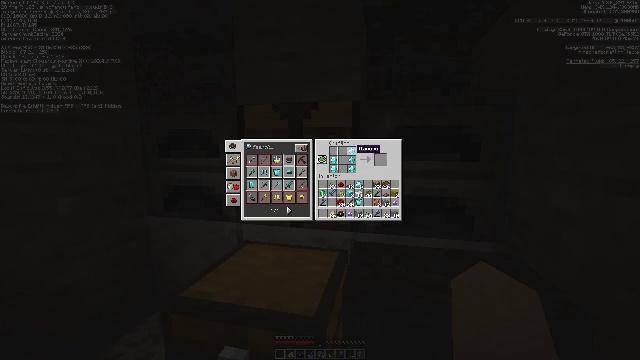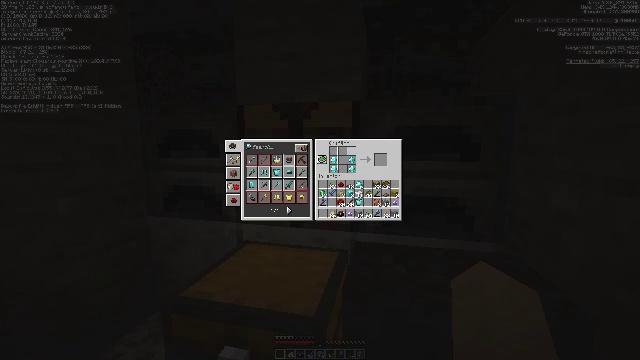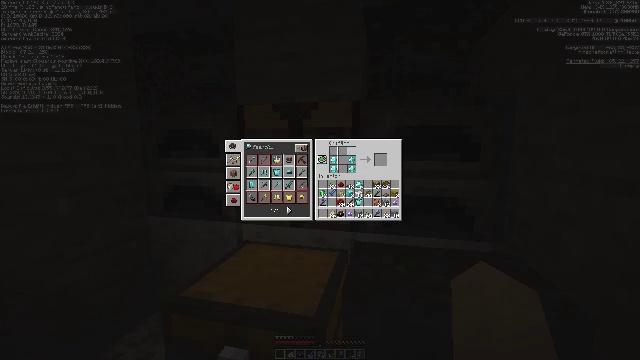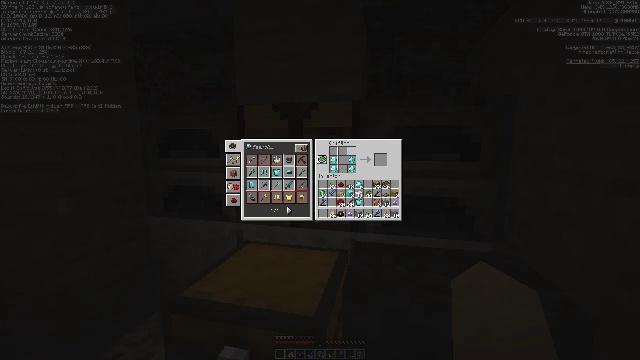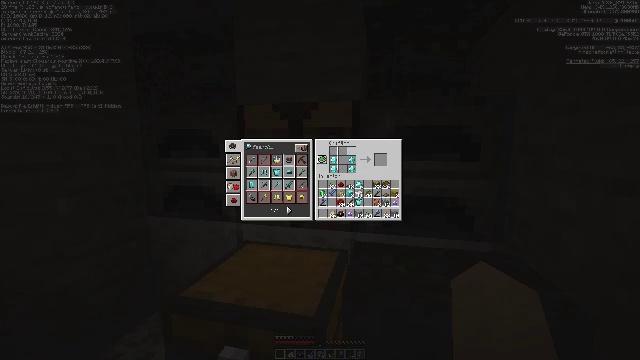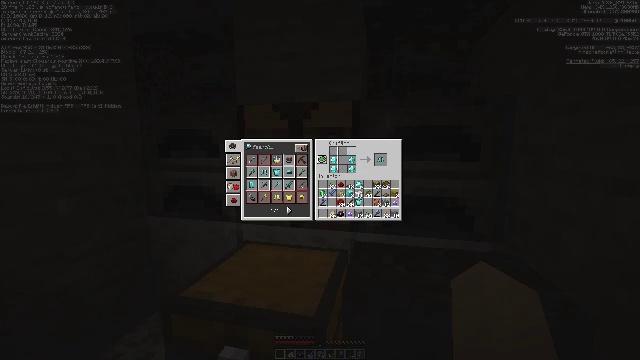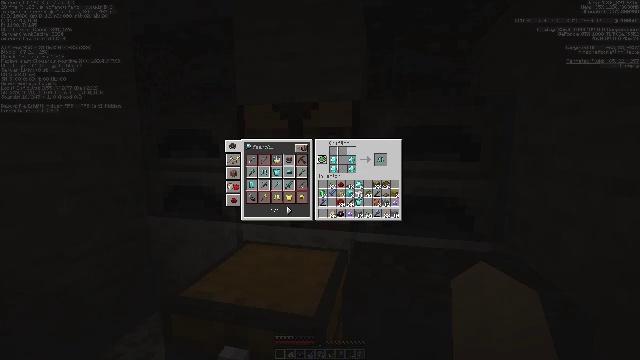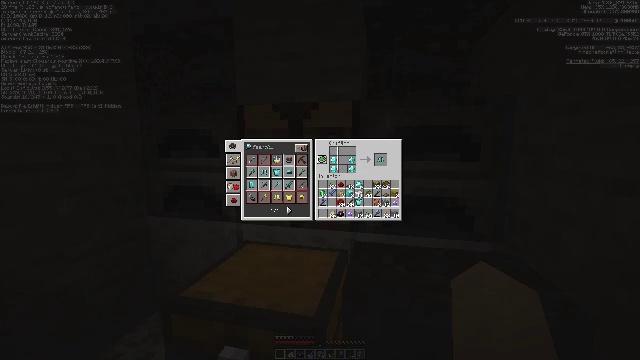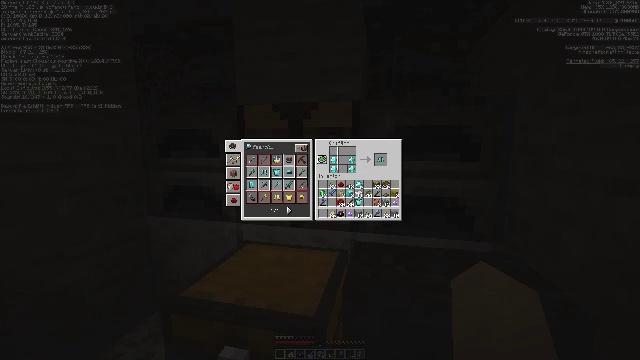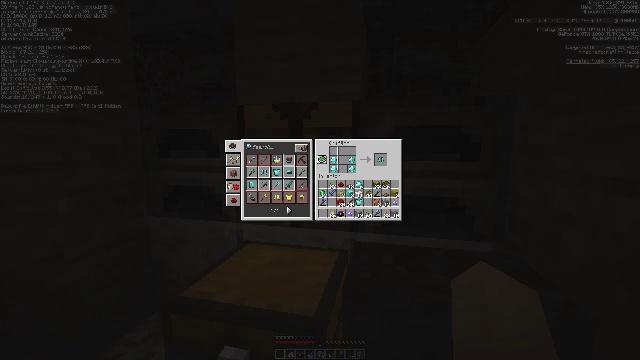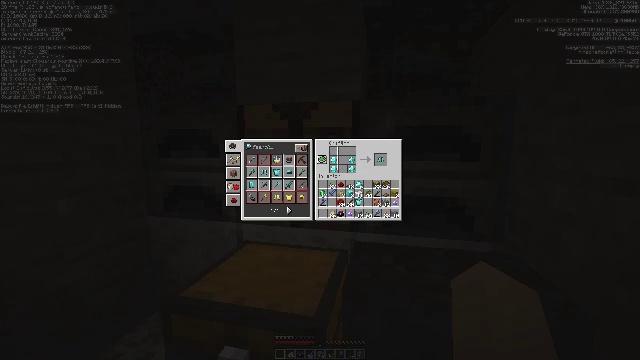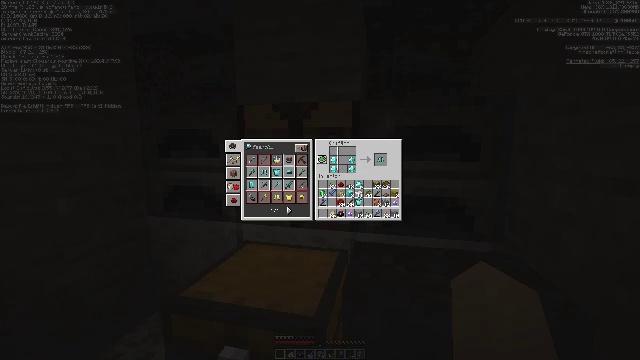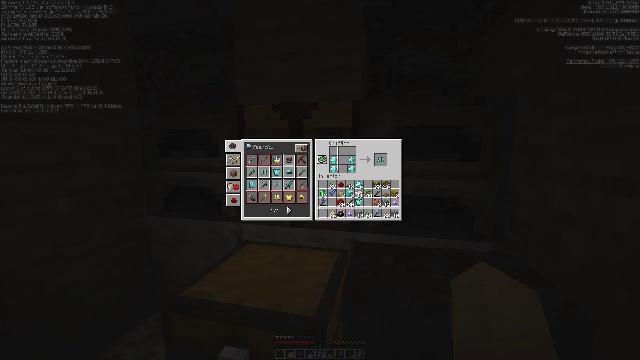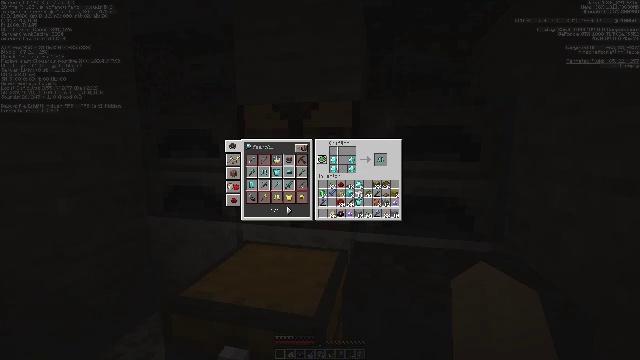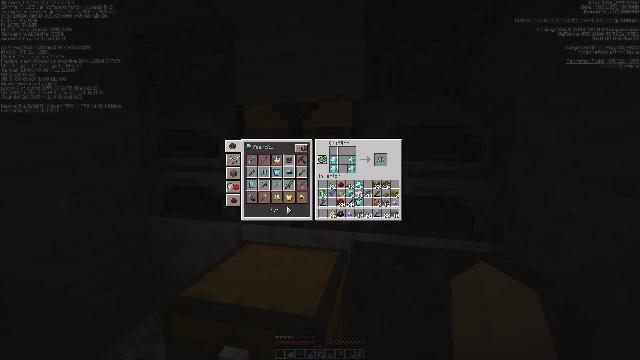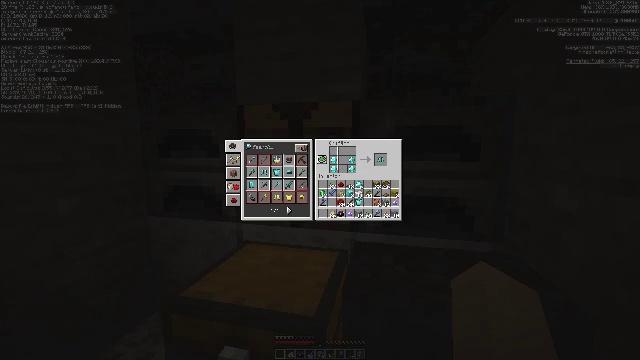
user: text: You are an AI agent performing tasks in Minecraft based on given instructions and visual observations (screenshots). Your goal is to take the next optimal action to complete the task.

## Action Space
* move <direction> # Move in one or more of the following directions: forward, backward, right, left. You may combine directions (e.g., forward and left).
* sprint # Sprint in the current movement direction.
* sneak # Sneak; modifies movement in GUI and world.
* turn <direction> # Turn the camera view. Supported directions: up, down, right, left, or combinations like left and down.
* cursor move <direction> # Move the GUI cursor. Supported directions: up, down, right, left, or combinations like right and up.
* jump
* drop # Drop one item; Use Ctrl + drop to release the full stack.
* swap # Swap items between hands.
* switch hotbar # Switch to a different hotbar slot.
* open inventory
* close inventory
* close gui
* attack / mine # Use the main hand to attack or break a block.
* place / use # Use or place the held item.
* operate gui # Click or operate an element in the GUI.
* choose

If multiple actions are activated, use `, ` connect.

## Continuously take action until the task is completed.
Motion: motion action
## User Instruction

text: Make diamond boots in the crafting table.
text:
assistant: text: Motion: sneak, attack / mine
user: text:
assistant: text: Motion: sneak, attack / mine
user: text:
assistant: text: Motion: sneak, attack / mine
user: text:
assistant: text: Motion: sneak
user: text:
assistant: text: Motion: sneak
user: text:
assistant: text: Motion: sneak
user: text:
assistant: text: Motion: sneak, turn right
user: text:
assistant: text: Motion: sneak, turn right
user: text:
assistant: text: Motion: sneak, turn right
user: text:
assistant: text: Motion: no_op
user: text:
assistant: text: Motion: no_op
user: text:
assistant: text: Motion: no_op
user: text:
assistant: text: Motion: no_op
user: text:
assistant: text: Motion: no_op
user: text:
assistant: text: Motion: no_op
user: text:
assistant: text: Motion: no_op
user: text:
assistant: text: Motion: no_op
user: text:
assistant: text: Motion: turn left
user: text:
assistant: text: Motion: no_op
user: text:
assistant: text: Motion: no_op
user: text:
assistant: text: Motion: no_op
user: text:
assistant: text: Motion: no_op
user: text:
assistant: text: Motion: no_op
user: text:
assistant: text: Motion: no_op
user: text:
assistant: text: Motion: attack / mine
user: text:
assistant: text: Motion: attack / mine
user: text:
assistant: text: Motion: no_op
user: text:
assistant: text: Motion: turn down
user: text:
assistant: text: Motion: turn down
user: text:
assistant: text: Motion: no_op